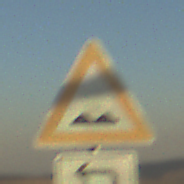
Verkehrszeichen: UnebeneFahrbahn
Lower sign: RichtungsangabeDurchPfeile2
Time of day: SunriseSunset
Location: Outdoor (Nature)
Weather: Clear
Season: NotSpecified
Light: Natural